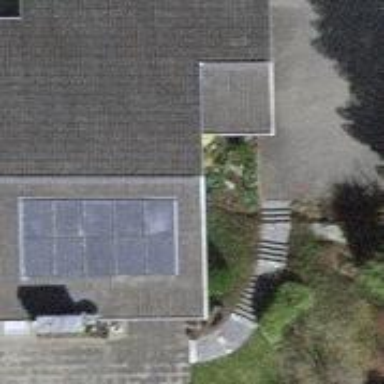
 consisting of solar photovoltaic panels."